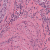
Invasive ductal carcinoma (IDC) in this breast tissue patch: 1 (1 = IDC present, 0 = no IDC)